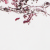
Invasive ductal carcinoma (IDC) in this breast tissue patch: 0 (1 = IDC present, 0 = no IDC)